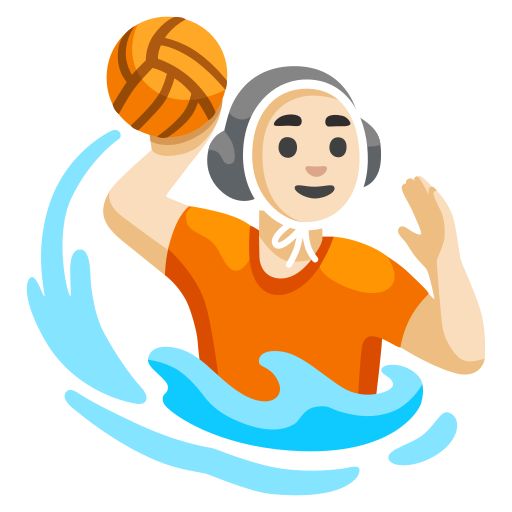
Emoji: 🤽🏻